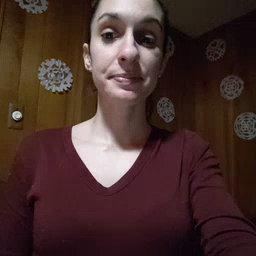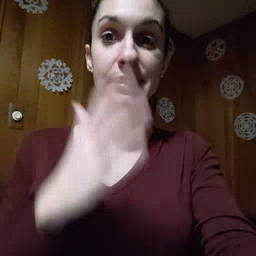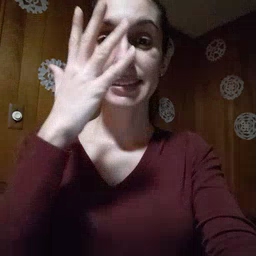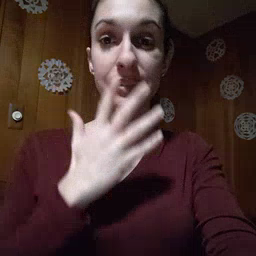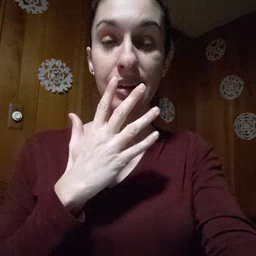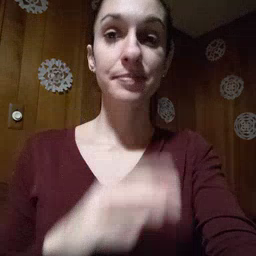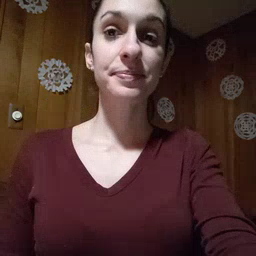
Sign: sad